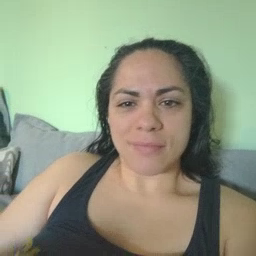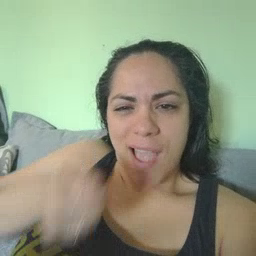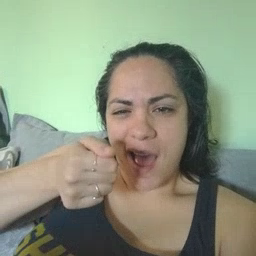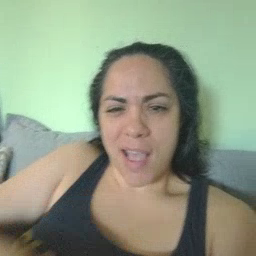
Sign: hide